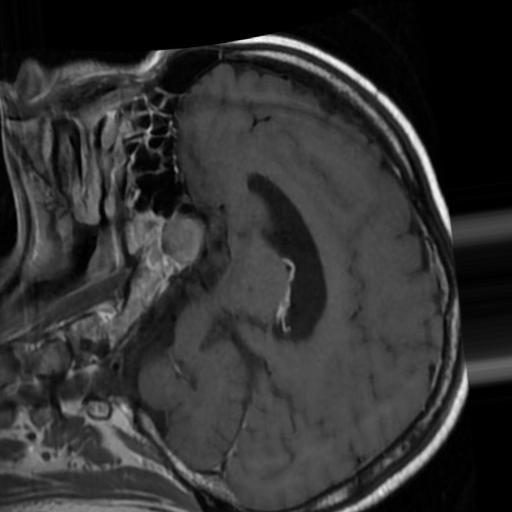
Label: brain_tumor